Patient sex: F
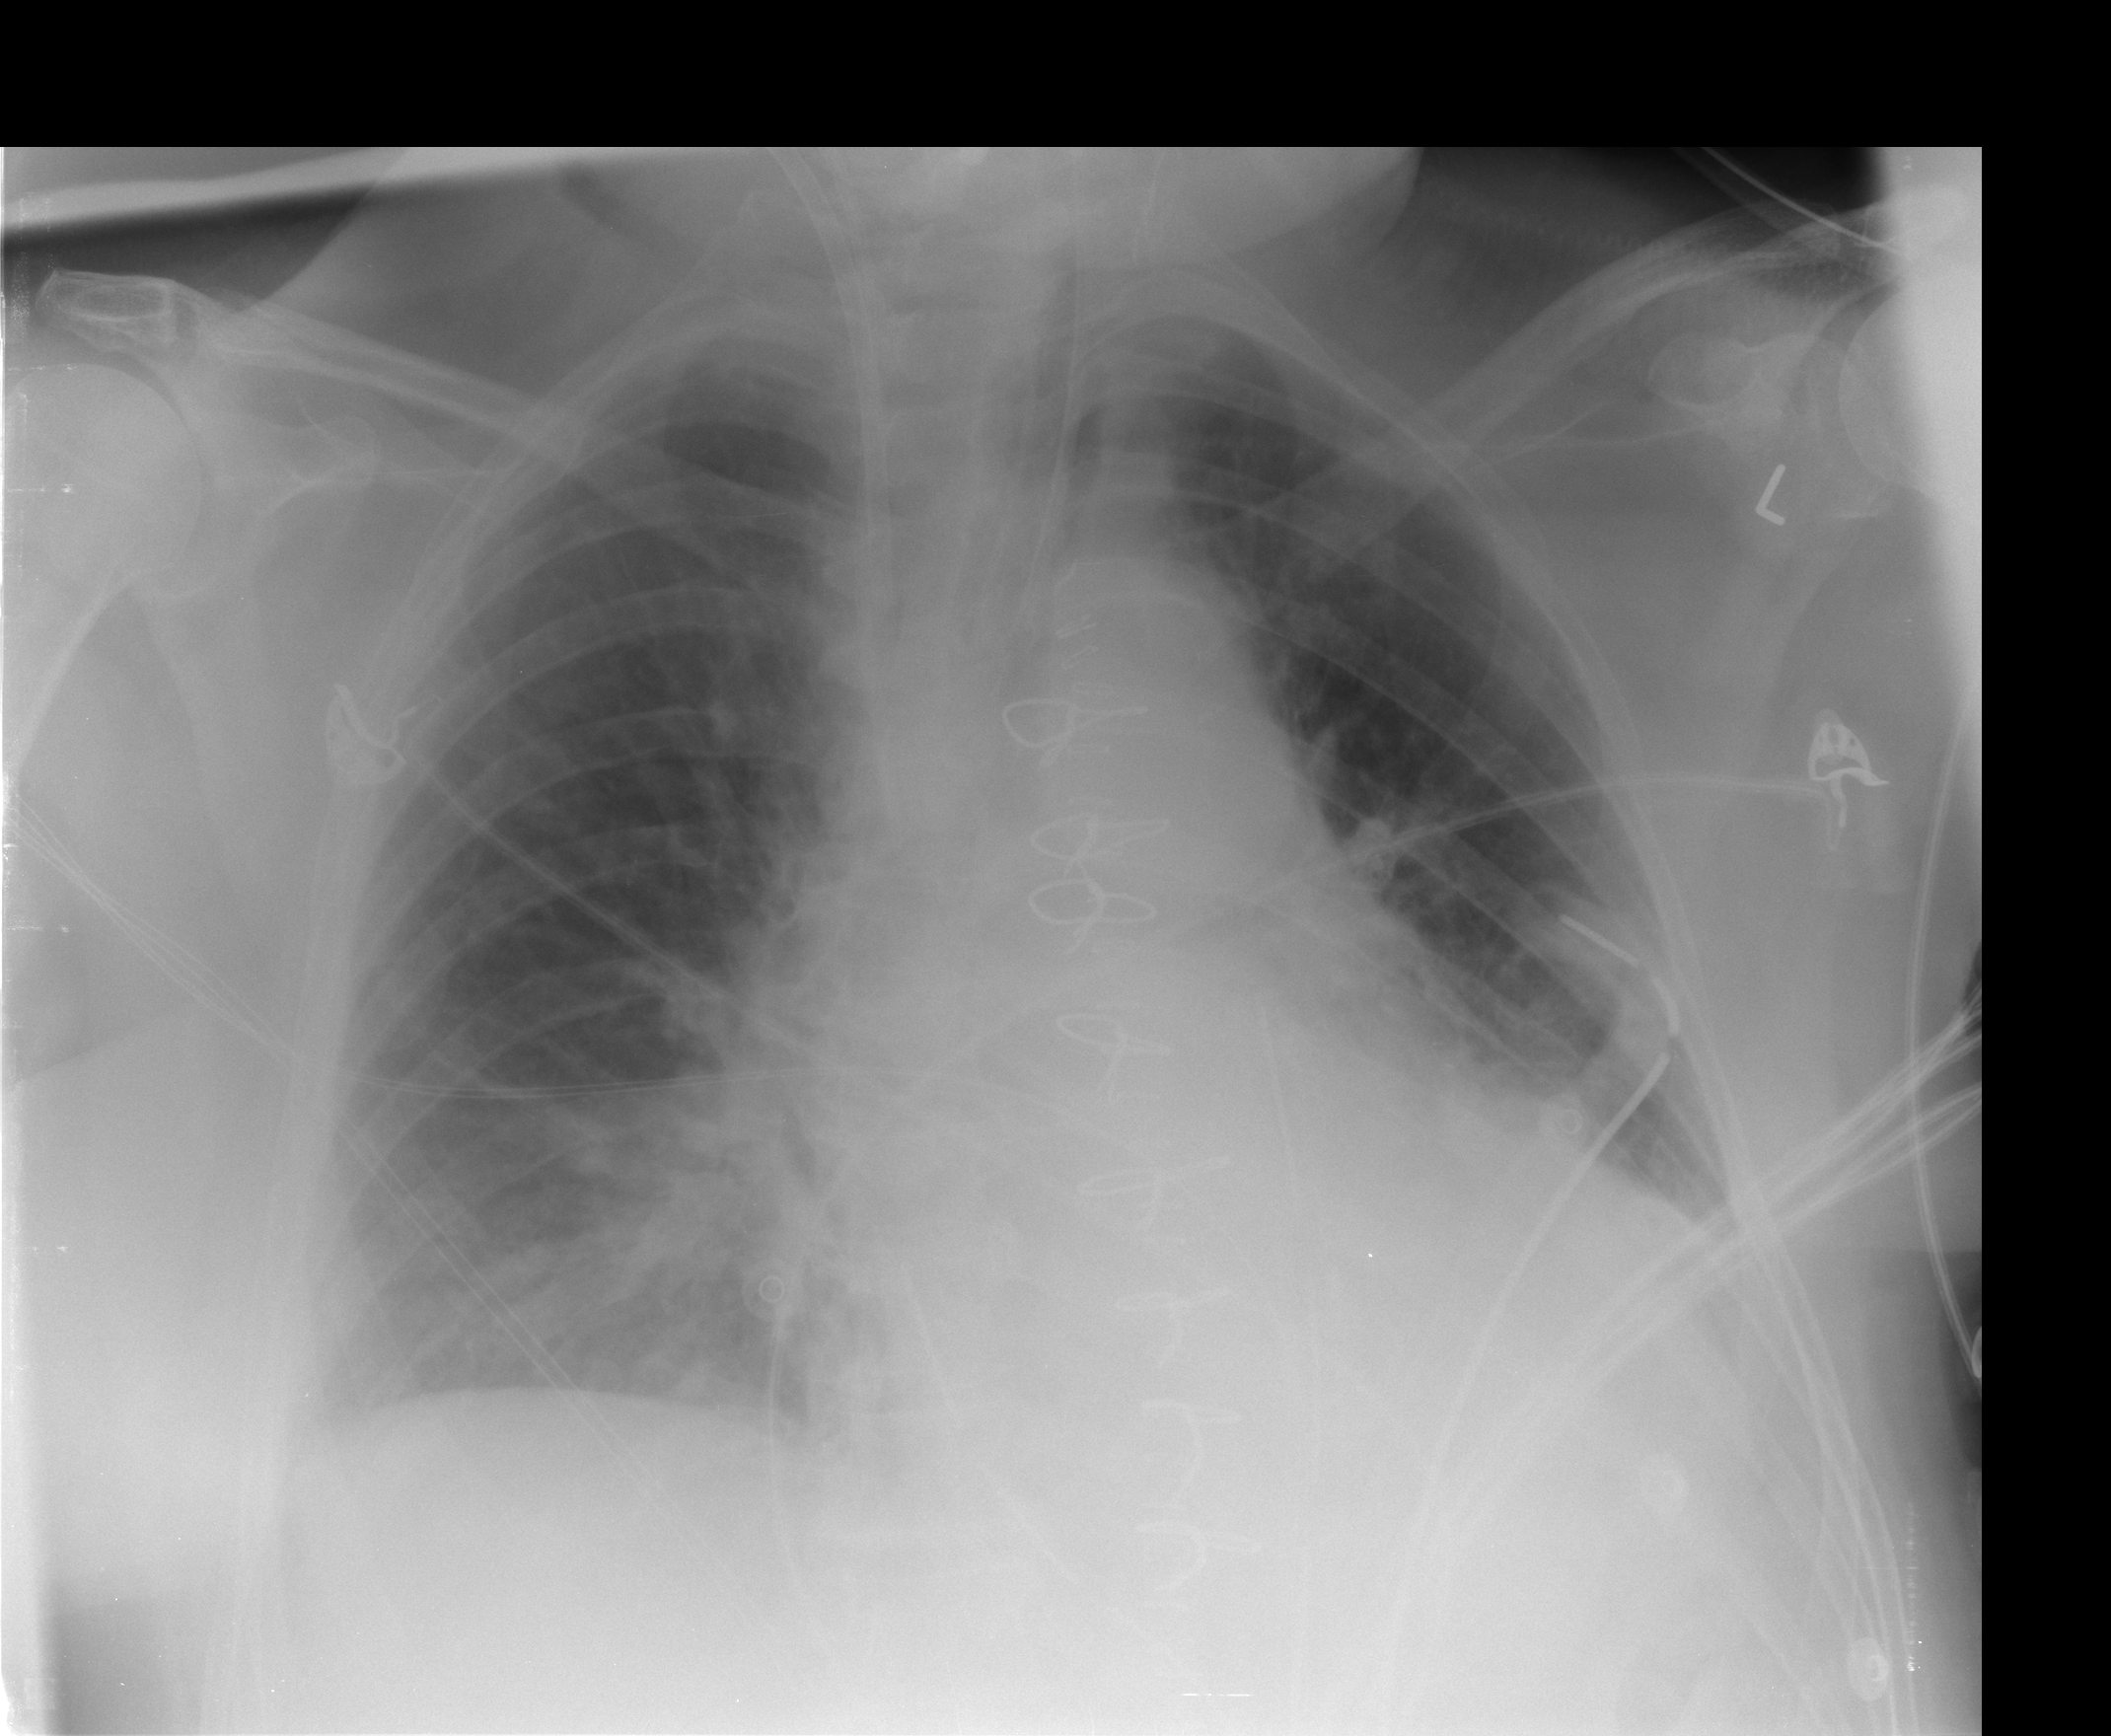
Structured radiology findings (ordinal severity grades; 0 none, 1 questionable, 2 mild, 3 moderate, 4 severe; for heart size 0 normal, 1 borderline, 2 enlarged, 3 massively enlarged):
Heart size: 0
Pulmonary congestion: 2
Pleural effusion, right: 0
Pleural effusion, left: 0
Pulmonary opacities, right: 2
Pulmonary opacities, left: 0
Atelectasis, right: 0
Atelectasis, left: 0